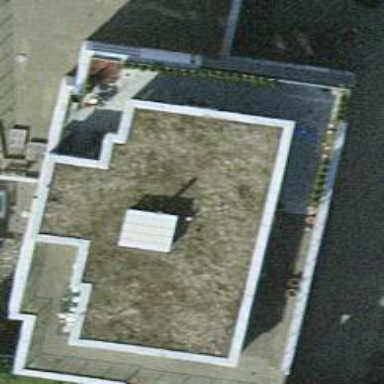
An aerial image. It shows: Building.